Interaction volume radius: 5 \u00c5
Interaction volume height: 15 \u00c5
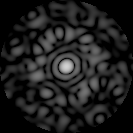
Disorder parameter: 0.7533